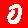
Digit: 0